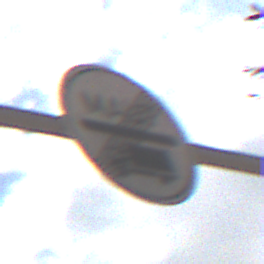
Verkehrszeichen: EndeMautpflicht
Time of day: Midday
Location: Outdoor (Nature)
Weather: PartlyCloudy
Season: NotSpecified
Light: Natural